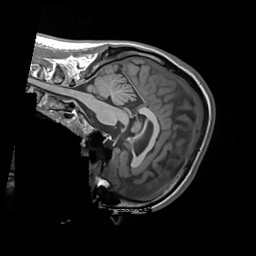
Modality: T1w
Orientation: sagittal
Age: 28
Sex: male
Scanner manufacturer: siemens
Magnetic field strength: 3 T
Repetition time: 1.55 s
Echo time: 0.00234 s